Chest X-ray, PA view. Patient: 39 years old, sex M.
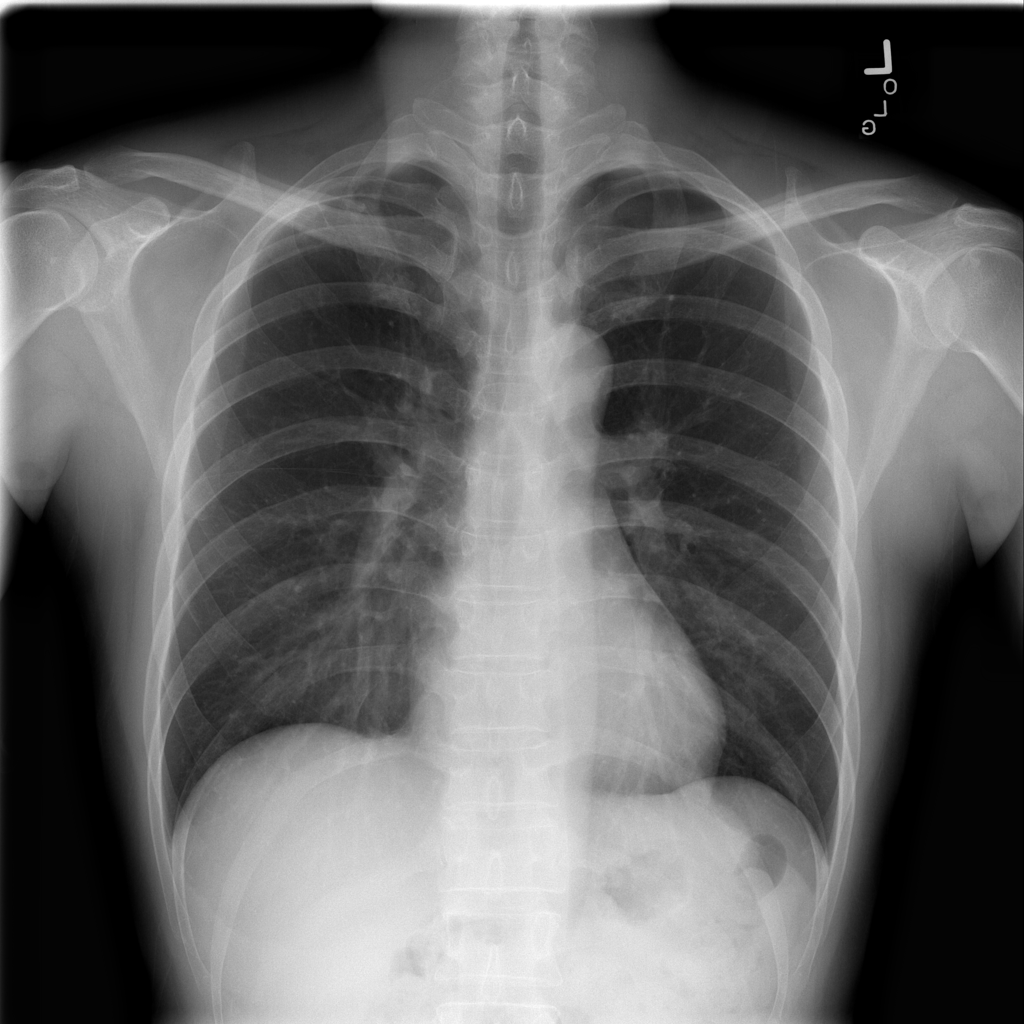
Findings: No Finding